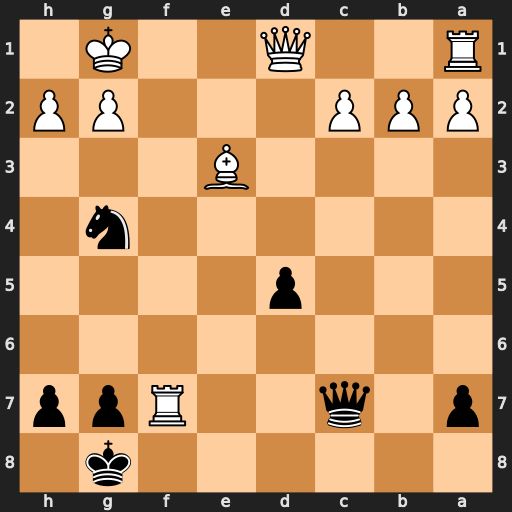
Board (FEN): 6k1/p1q2Rpp/8/3p4/6n1/4B3/PPP3PP/R2Q2K1
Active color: b
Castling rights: -
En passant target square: -
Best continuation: Qxh2+ Kf1 Nxe3+ Kf2 Nxd1+